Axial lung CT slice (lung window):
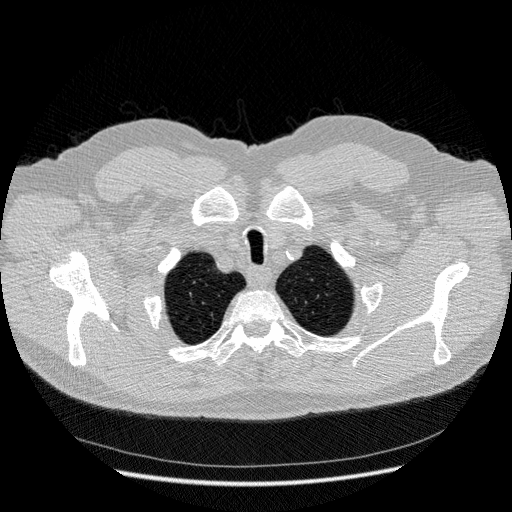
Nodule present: no